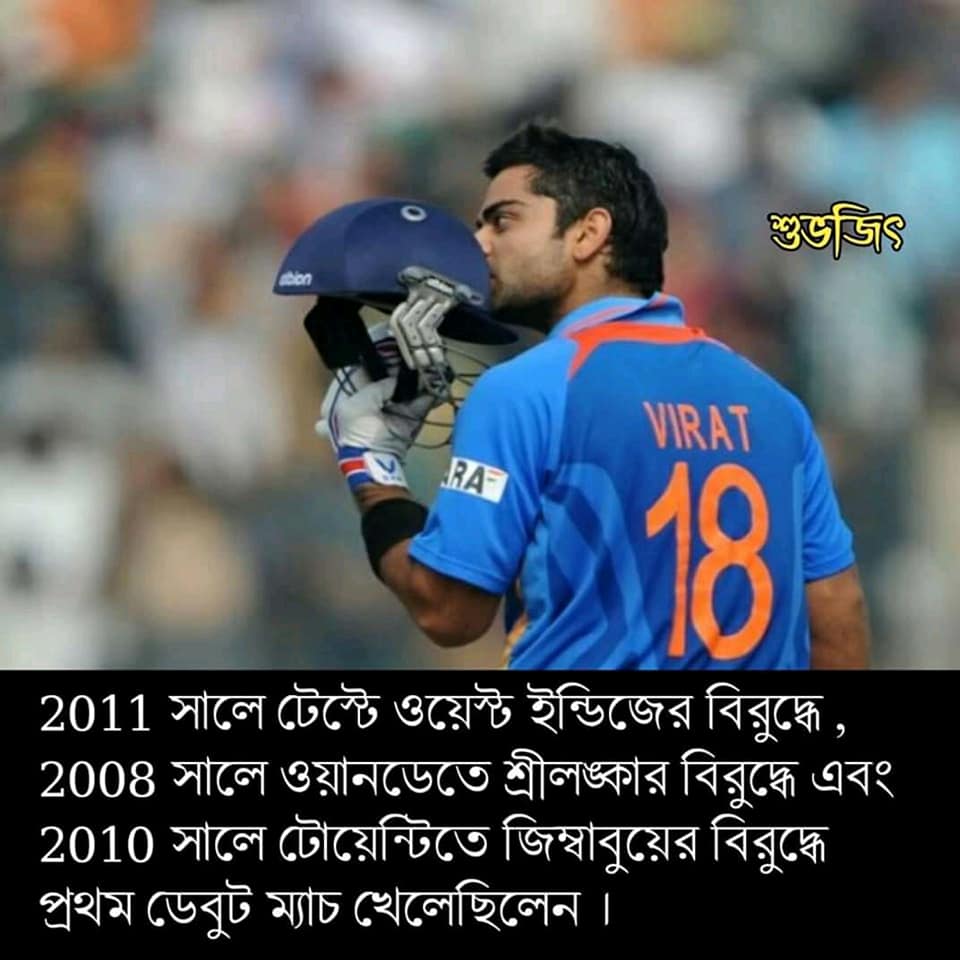
Caption: 2011 সালে টেস্টে ওয়েস্ট ইন্ডিজের বিরুদ্ধে ,  2008 সালে ওয়ানডেতে শ্রীলংকার বিরুদ্ধে  এবং 2010 সালে টোয়েন্টিতে জিম্বাবুয়ের বিরুদ্ধে  প্রথম ডেবুট ম্যাচ খেলেছিলেন ।
Label: non-hate